Question: I'm looking for a plugin that lets adding comment headers that are visible in minimaps, as illustrated in this image:

You can see the "TABS", "TREEVIEW", "CURSOR", etc. headers
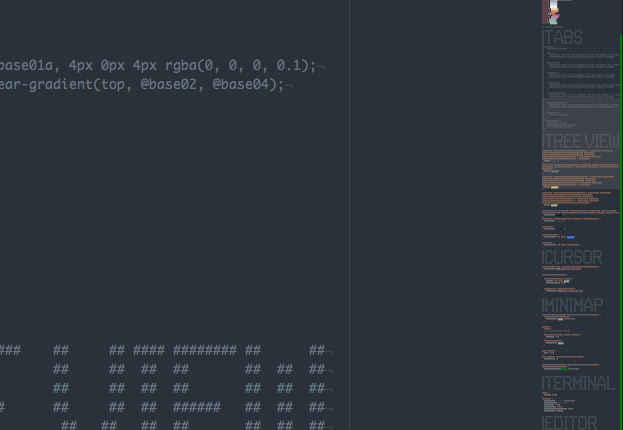
Answer: You can try the following package: <URL>
It will allow you to convert the selected text into ASCII art using <URL>, allowing you to specify which font to use.
Then you just need to add the required comment characters at the beginning of each line.